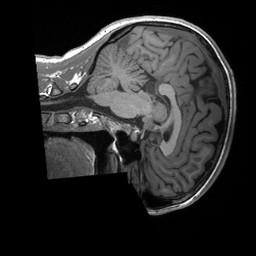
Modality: T1w
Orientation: sagittal
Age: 35
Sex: female
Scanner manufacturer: siemens
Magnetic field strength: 3 T
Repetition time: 2.4 s
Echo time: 0.00224 s